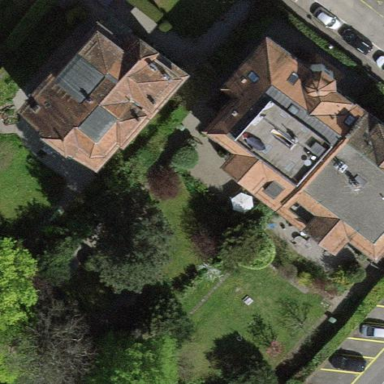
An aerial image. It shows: Garden enclosed by fence.